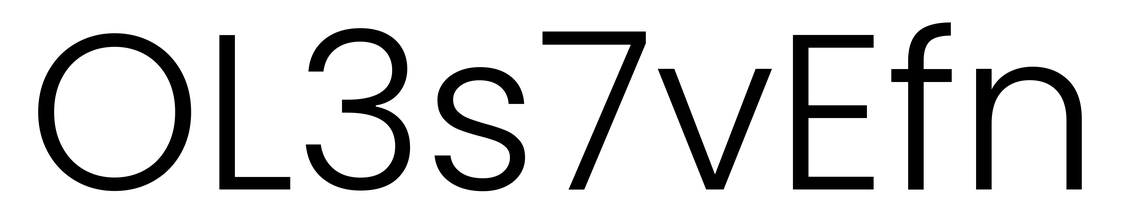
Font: Poppins-Light